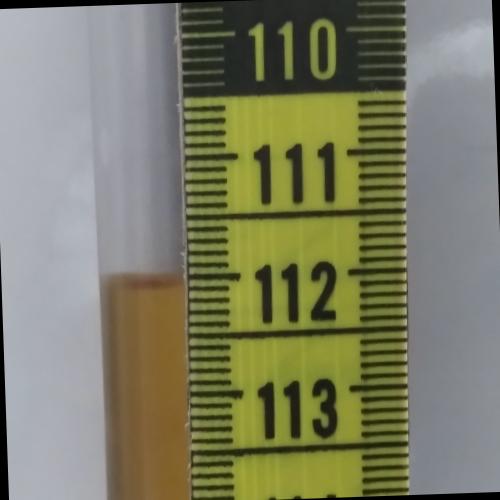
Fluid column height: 112.1 cm